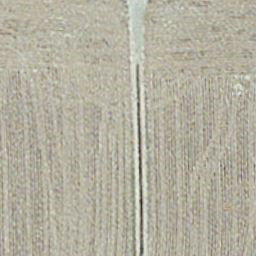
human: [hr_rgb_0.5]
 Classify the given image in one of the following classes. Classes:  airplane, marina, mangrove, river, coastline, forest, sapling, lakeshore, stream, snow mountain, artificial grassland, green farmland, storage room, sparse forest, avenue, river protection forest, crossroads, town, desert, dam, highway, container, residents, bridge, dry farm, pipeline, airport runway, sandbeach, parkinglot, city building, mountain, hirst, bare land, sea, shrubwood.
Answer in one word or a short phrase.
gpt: dry farm